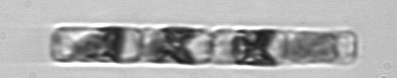
Label: Guinardia_delicatula